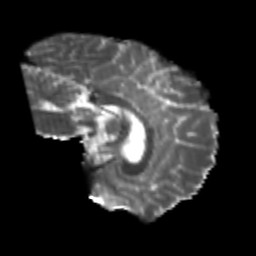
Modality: T2w
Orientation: sagittal
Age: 24
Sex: male
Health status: healthy
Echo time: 0.074 s